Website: walmart
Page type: billing-address
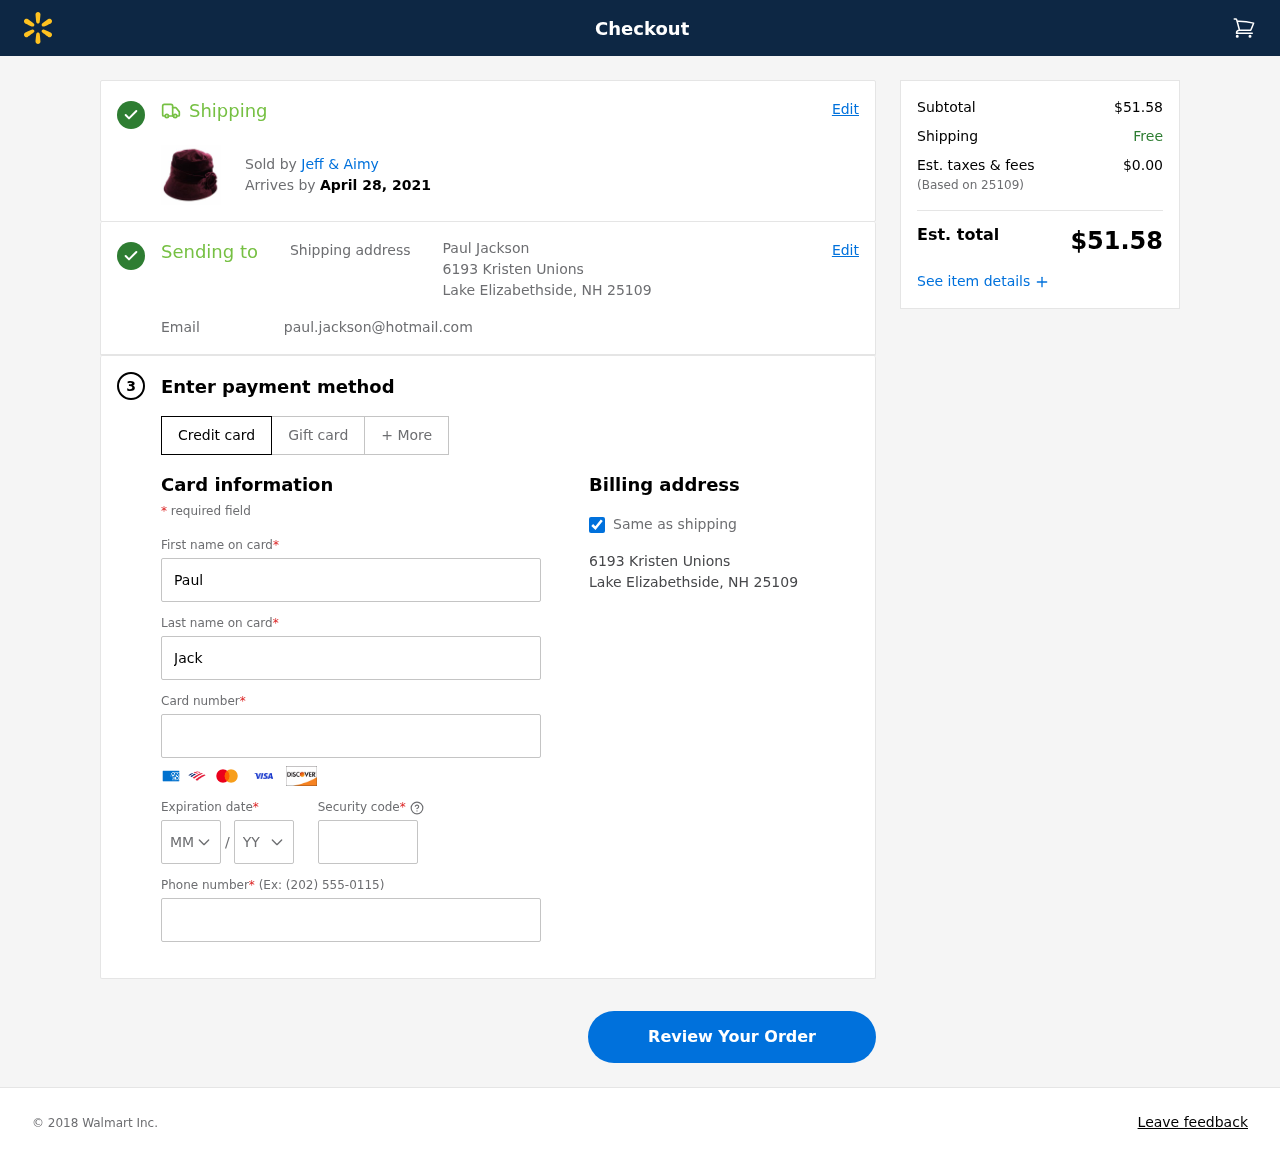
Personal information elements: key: PII_CARD_CVV
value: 036
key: PII_CARD_EXPIRY_MONTH
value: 08
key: PII_CARD_EXPIRY_YEAR
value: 26
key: PII_CARD_NUMBER
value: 6011 5645 3970 6894
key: PII_CITY_STATE_ZIP
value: Lake Elizabethside, NH 25109
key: PII_EMAIL
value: paul.jackson@hotmail.com
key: PII_FIRSTNAME
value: Paul
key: PII_FULLNAME
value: Paul Jackson
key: PII_LASTNAME
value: Jackson
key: PII_PHONE
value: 3303061249
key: PII_POSTCODE
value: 25109
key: PII_STREET
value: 6193 Kristen Unions
Product elements: key: PRODUCT1_BRAND
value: Jeff & Aimy
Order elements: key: ORDER_DELIVERY_DATE
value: April 28, 2021
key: ORDER_SUBTOTAL
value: $51.58
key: ORDER_TAX
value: $0.00
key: ORDER_TOTAL
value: $51.58